Question: I render a 'product' table at <URL> which should include the 'category' of each product but doesn't.

The template code:
'''
[...]
<tbody>
{{#each product in model}}
<tr>
<td>
{{product.name}}
</td>
<td>
{{product.category.name}}
</td>
[...]
'''
'{{product.category.name}}''product.name'
## The Application
'''
ember new shop
cd shop
ember install:addon ember-cli-scaffold
ember g scaffold product name:string
ember g scaffold category name:string
ember g adapter application
ember g http-mock products
ember g http-mock categories
'''
'''
import DS from 'ember-data';
export default DS.RESTAdapter.extend({
'namespace': 'api'
});
'''
'''
import DS from 'ember-data';
export default DS.Model.extend({
name: DS.attr('string'),
category: DS.belongsTo('category', { async: true })
});
'''
'''
import DS from 'ember-data';
export default DS.Model.extend({
name: DS.attr('string'),
products: DS.hasMany('product')
});
'''
'''
module.exports = function(app) {
var express = require('express');
var productsRouter = express.Router();
productsRouter.get('/', function(req, res) {
res.send({
'products': [
{"id":1,"name":"Orange","category":1},
{"id":2,"name":"Banana","category":1},
{"id":3,"name":"Potato","category":2}
]
});
});
[...]
'''
'''
module.exports = function(app) {
var express = require('express');
var categoriesRouter = express.Router();
categoriesRouter.get('/', function(req, res) {
res.send({
'categories': [
{"id":1,"name":"Fruits","products:":[1,2]},
{"id":2,"name":"Vegetables","products:":[3]}
]
});
});
[...]
'''
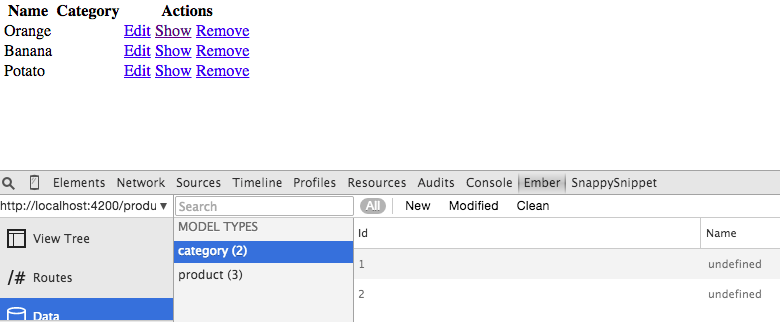
Answer: You should define your 'belongsTo' to be async:
'''
import DS from 'ember-data';
export default DS.Model.extend({
name: DS.attr('string'),
category: DS.belongsTo('category', { async: true })
});
'''
this will do a GET request for every category you access.
Or you can sideload them with products.
Have a look at this <URL> it shows it can work.
If you look at your mock server you'll see this route:
'''
categoriesRouter.get('/:id', function(req, res) {
res.send({
'categories': {
id: req.params.id
}
});
});
'''
As you can see when you request 'category' 1 it'll return a object with just that id.
So adding '{ async: true }' does a request per 'category' to '/category/1' (when it's category 1 ofcourse). You have to make sure you return the right object.
For example:
'''
var categoryList = [
{"id":1,"name":"Fruits","products:":[1,2]},
{"id":2,"name":"Vegetables","products:":[3]}
]
categoriesRouter.get('/:id', function(req, res) {
res.send({
'categories': categoryList.filter(function(c) {
return c.id == req.params.id;
})[0]
});
});
'''